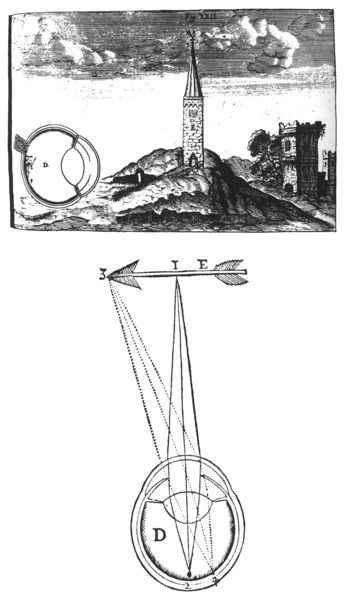
Titel: Visible position and distance according to Descartes
Künstler: R. Descartes
Schlagwörter: berg, himmel, wolken, bäume, kirchturm, landschaft, schwarz, skizze, weiss, zeichnung, sehen, spitze, hügel, kirche, auge, kreis, turm, perspektive, graphik, linien, zinnen, burg, türme, linie, druck, druckgraphik, schraffur, punkt, pupille, reflektion, kupferstich, pfeil, geometrie, winkel, messung, linse, brechung, augapfel, netzhaut, retina, d